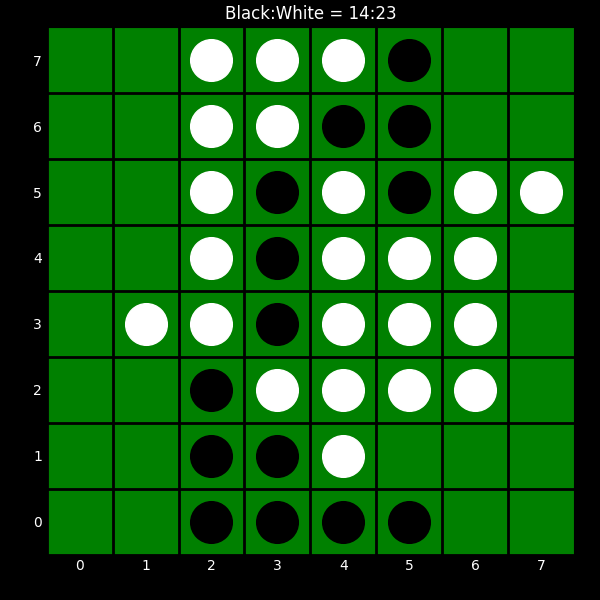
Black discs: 14
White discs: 23